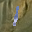
Label: 1